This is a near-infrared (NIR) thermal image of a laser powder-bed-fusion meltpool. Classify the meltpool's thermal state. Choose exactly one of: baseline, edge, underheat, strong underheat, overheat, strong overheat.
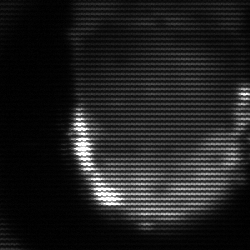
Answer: baseline